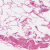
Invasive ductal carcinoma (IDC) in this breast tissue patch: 0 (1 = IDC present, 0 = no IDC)